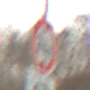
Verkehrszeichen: TatsaechlicheHoehe
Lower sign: RichtungsangabeDurchPfeile5
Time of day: Midday
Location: Outdoor (Nature)
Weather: Overcast
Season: NotSpecified
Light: Natural